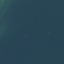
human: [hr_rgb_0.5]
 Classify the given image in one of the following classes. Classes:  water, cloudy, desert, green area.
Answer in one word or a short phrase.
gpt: water